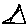
Label: triangle